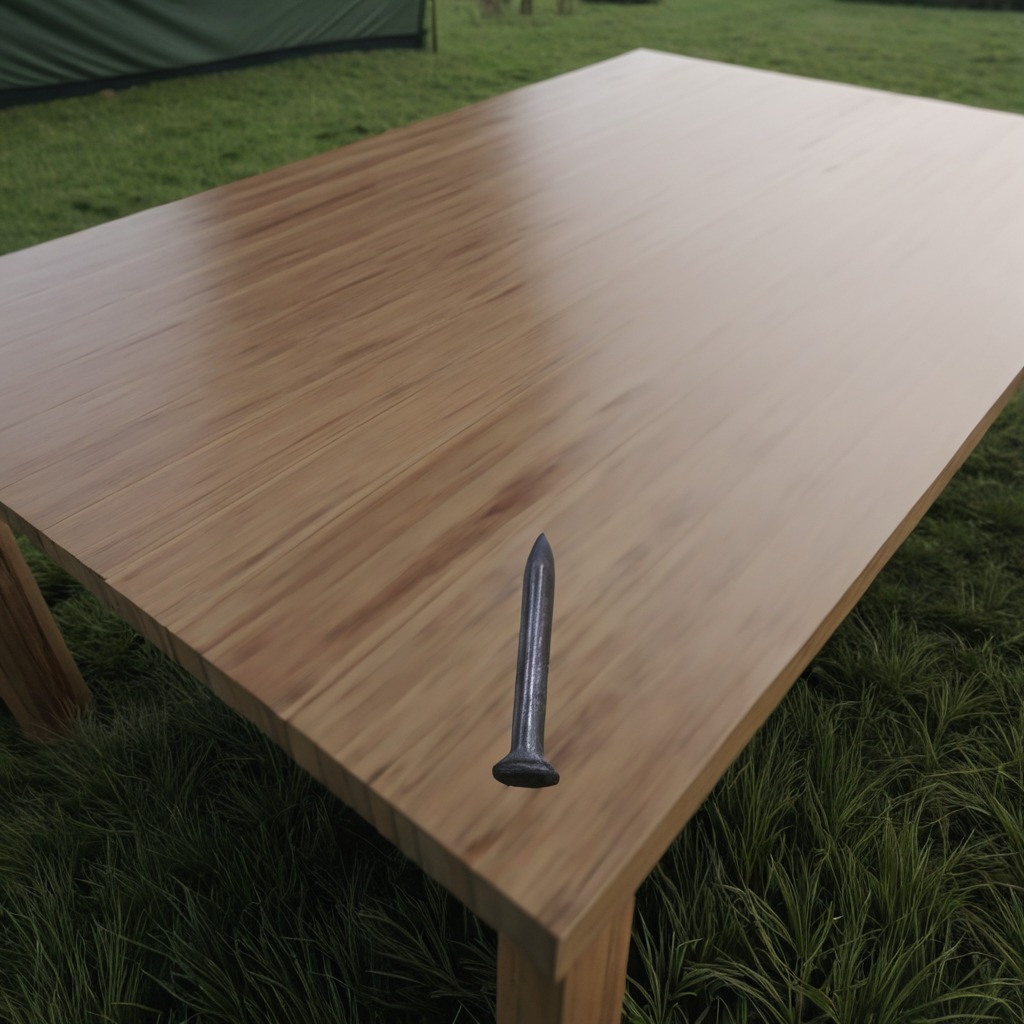
A clean wooden table inside a jungle field workshop tent humid ambient light worn but an iron nail lying on the table